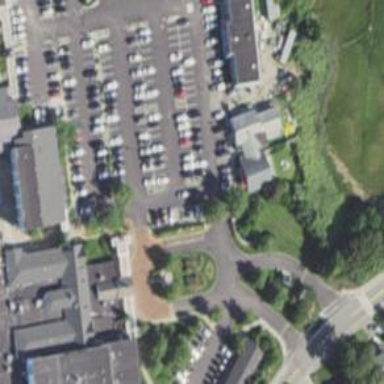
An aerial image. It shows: Parking space.